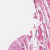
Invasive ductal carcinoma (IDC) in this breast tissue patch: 0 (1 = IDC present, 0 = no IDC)